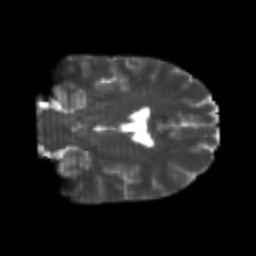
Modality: T2w
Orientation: coronal
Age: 22
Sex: male
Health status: healthy
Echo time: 0.074 s